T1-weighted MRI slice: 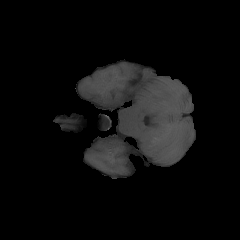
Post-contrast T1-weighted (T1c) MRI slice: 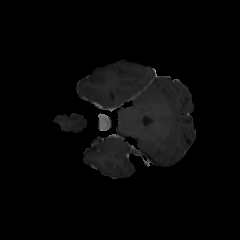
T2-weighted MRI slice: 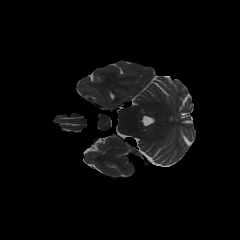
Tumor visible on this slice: no